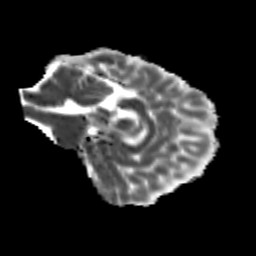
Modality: MD
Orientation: sagittal
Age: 24
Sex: male
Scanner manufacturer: siemens
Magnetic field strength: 3 T
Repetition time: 3.5 s
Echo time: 0.104 s